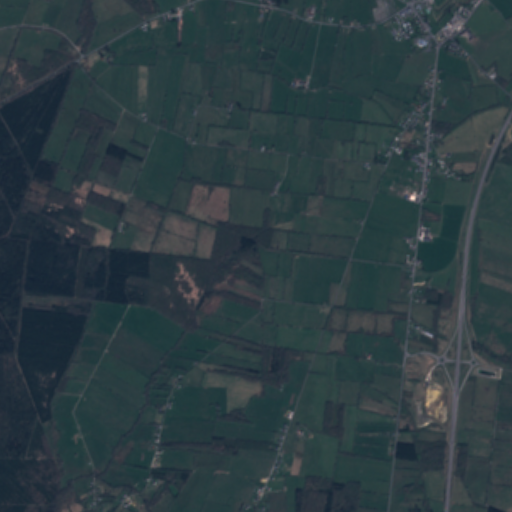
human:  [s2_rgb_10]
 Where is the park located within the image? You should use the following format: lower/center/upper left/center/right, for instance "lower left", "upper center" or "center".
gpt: The park is located in the upper right of the image.
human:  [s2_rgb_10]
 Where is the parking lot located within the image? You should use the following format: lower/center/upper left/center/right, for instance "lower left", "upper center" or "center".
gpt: The parking lot is located in the upper right of the image.
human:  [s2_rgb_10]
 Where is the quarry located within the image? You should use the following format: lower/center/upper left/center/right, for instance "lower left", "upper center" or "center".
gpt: There is no quarry in the image.